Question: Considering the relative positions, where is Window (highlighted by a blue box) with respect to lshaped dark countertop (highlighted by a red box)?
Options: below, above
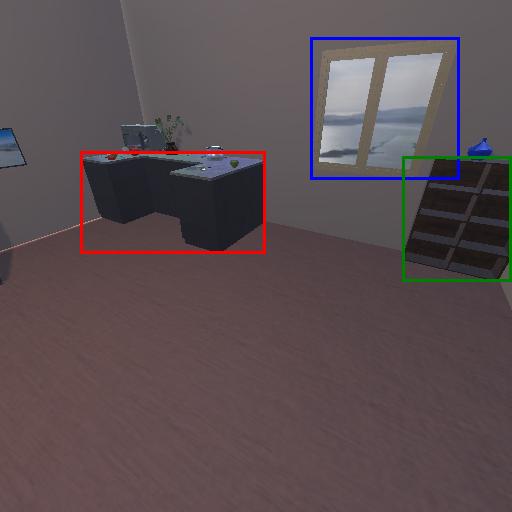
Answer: below